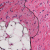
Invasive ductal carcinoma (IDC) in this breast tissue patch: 1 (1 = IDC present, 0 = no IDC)